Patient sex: M
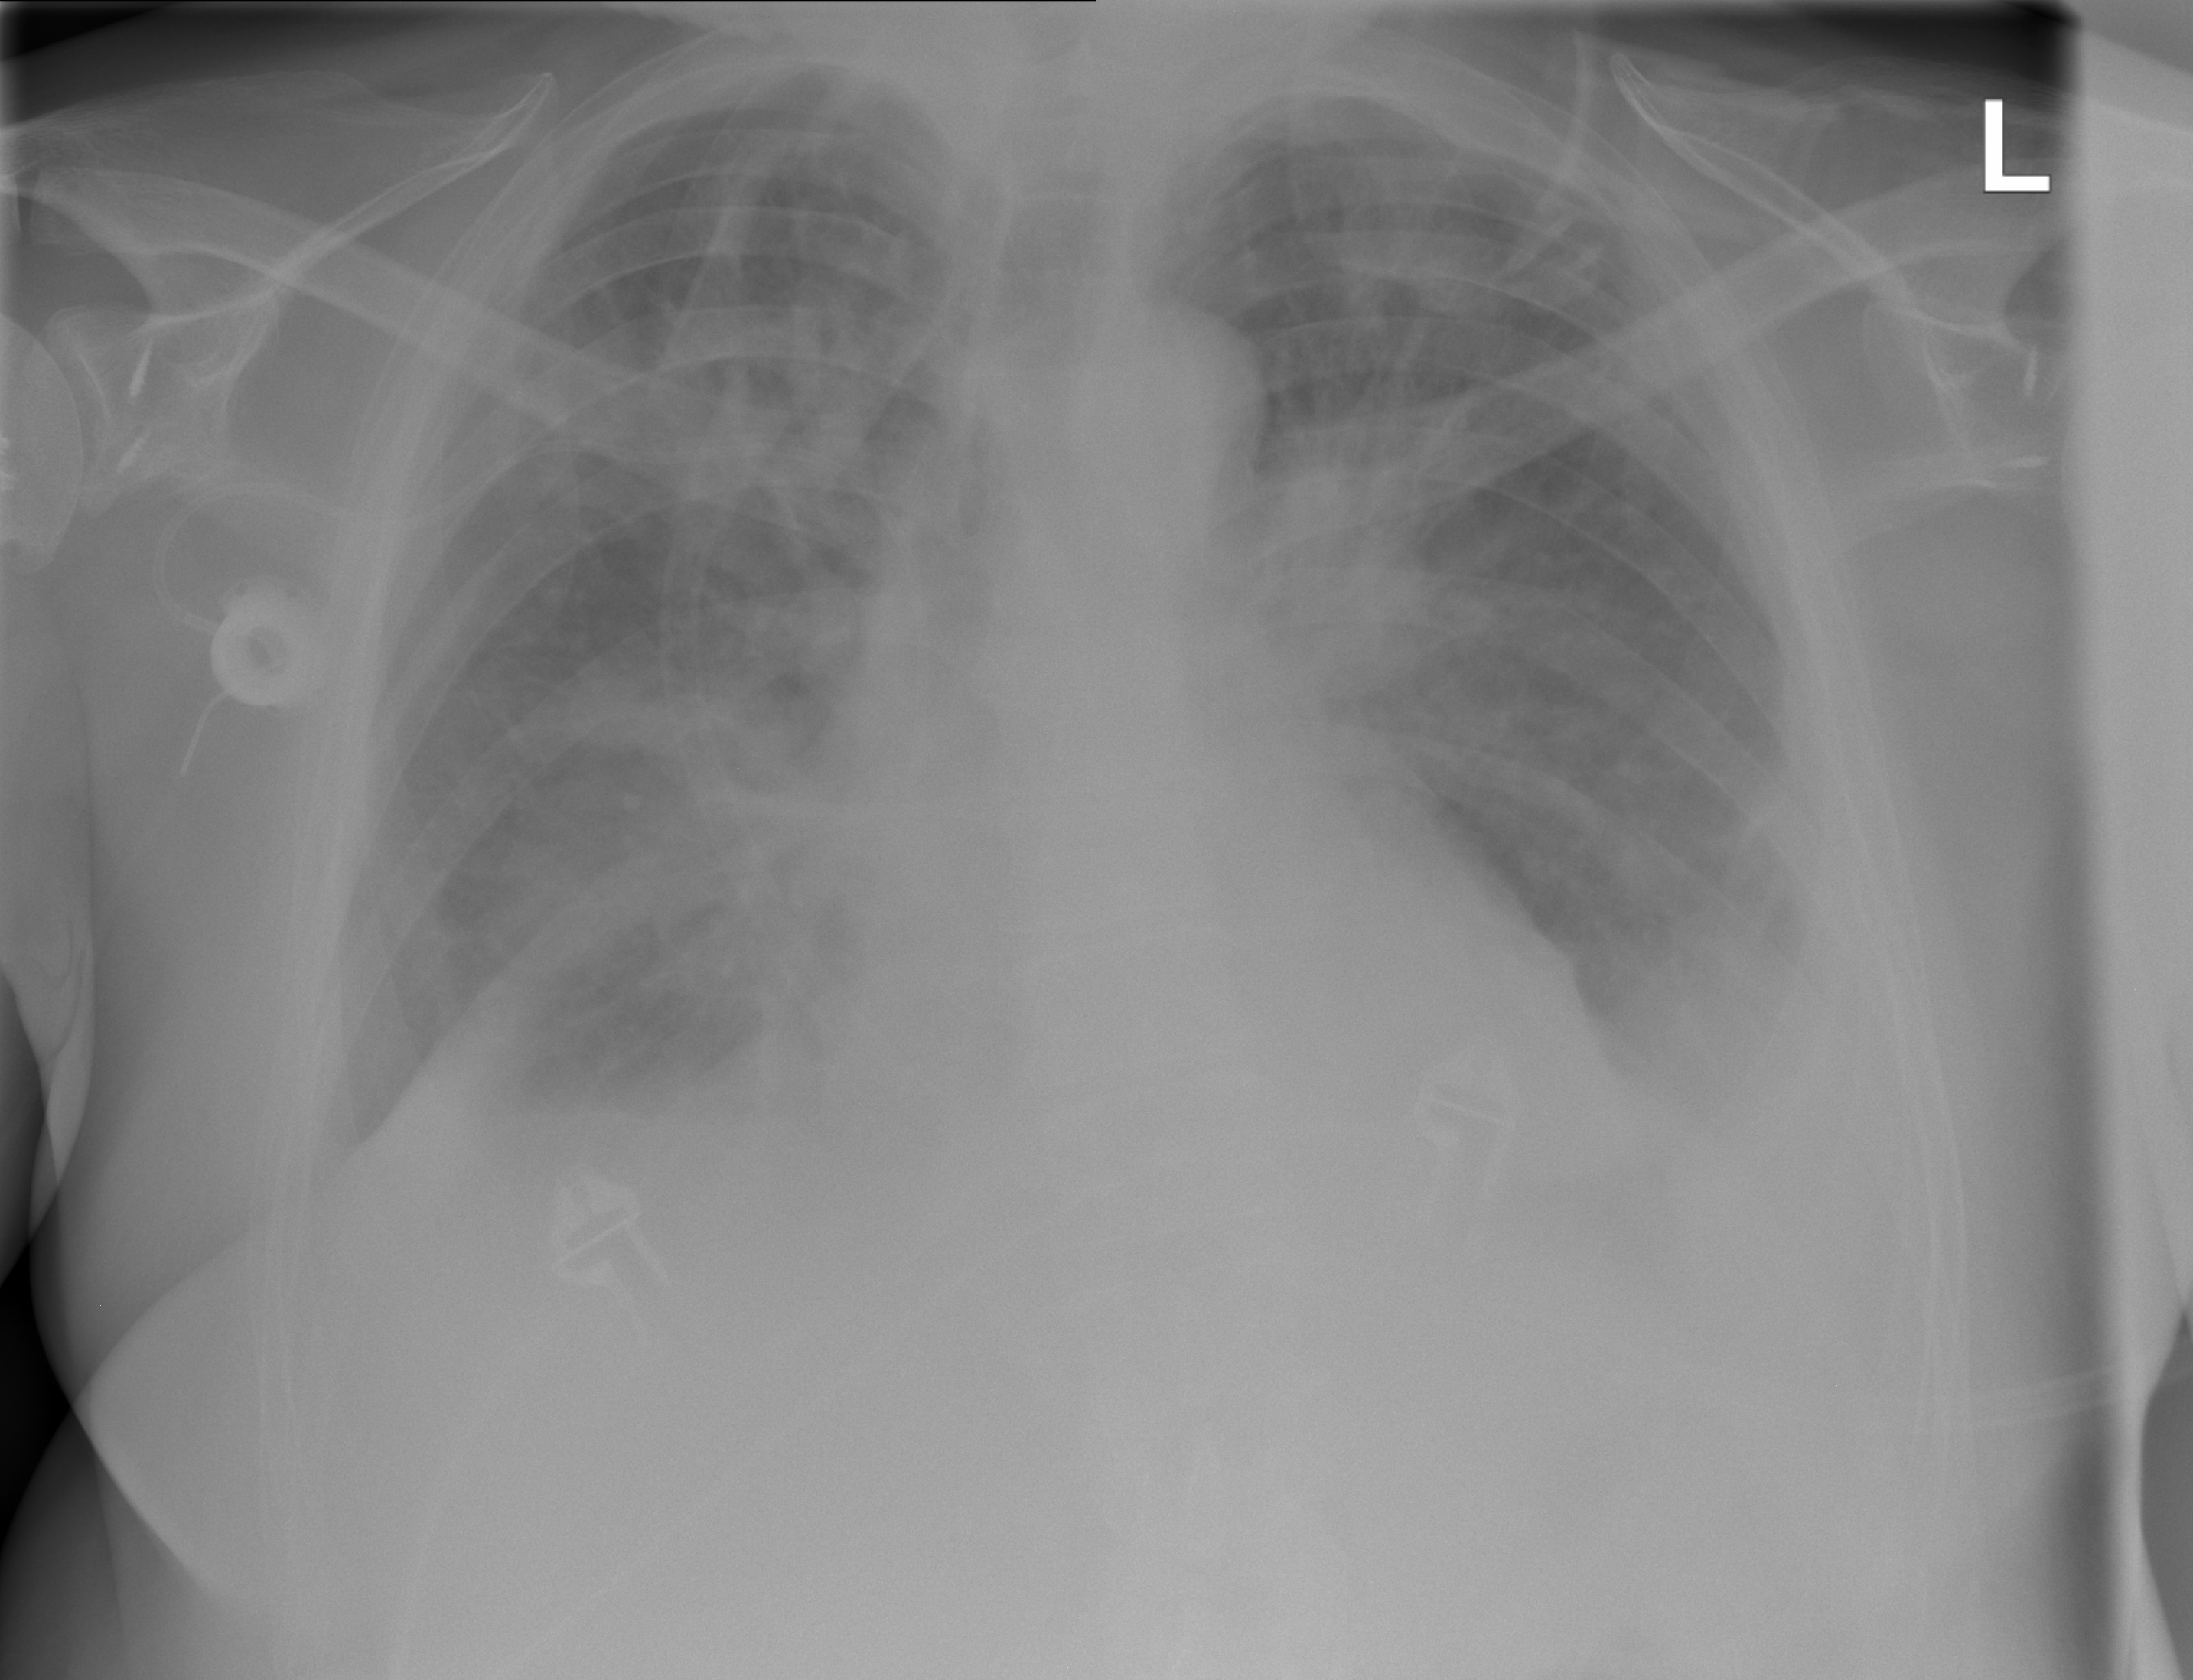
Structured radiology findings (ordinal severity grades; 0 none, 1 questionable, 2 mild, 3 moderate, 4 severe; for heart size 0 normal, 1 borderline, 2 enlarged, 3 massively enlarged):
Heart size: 0
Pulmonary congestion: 0
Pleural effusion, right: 3
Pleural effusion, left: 3
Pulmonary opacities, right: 1
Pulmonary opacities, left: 1
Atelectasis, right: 2
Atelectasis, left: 2